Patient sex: M
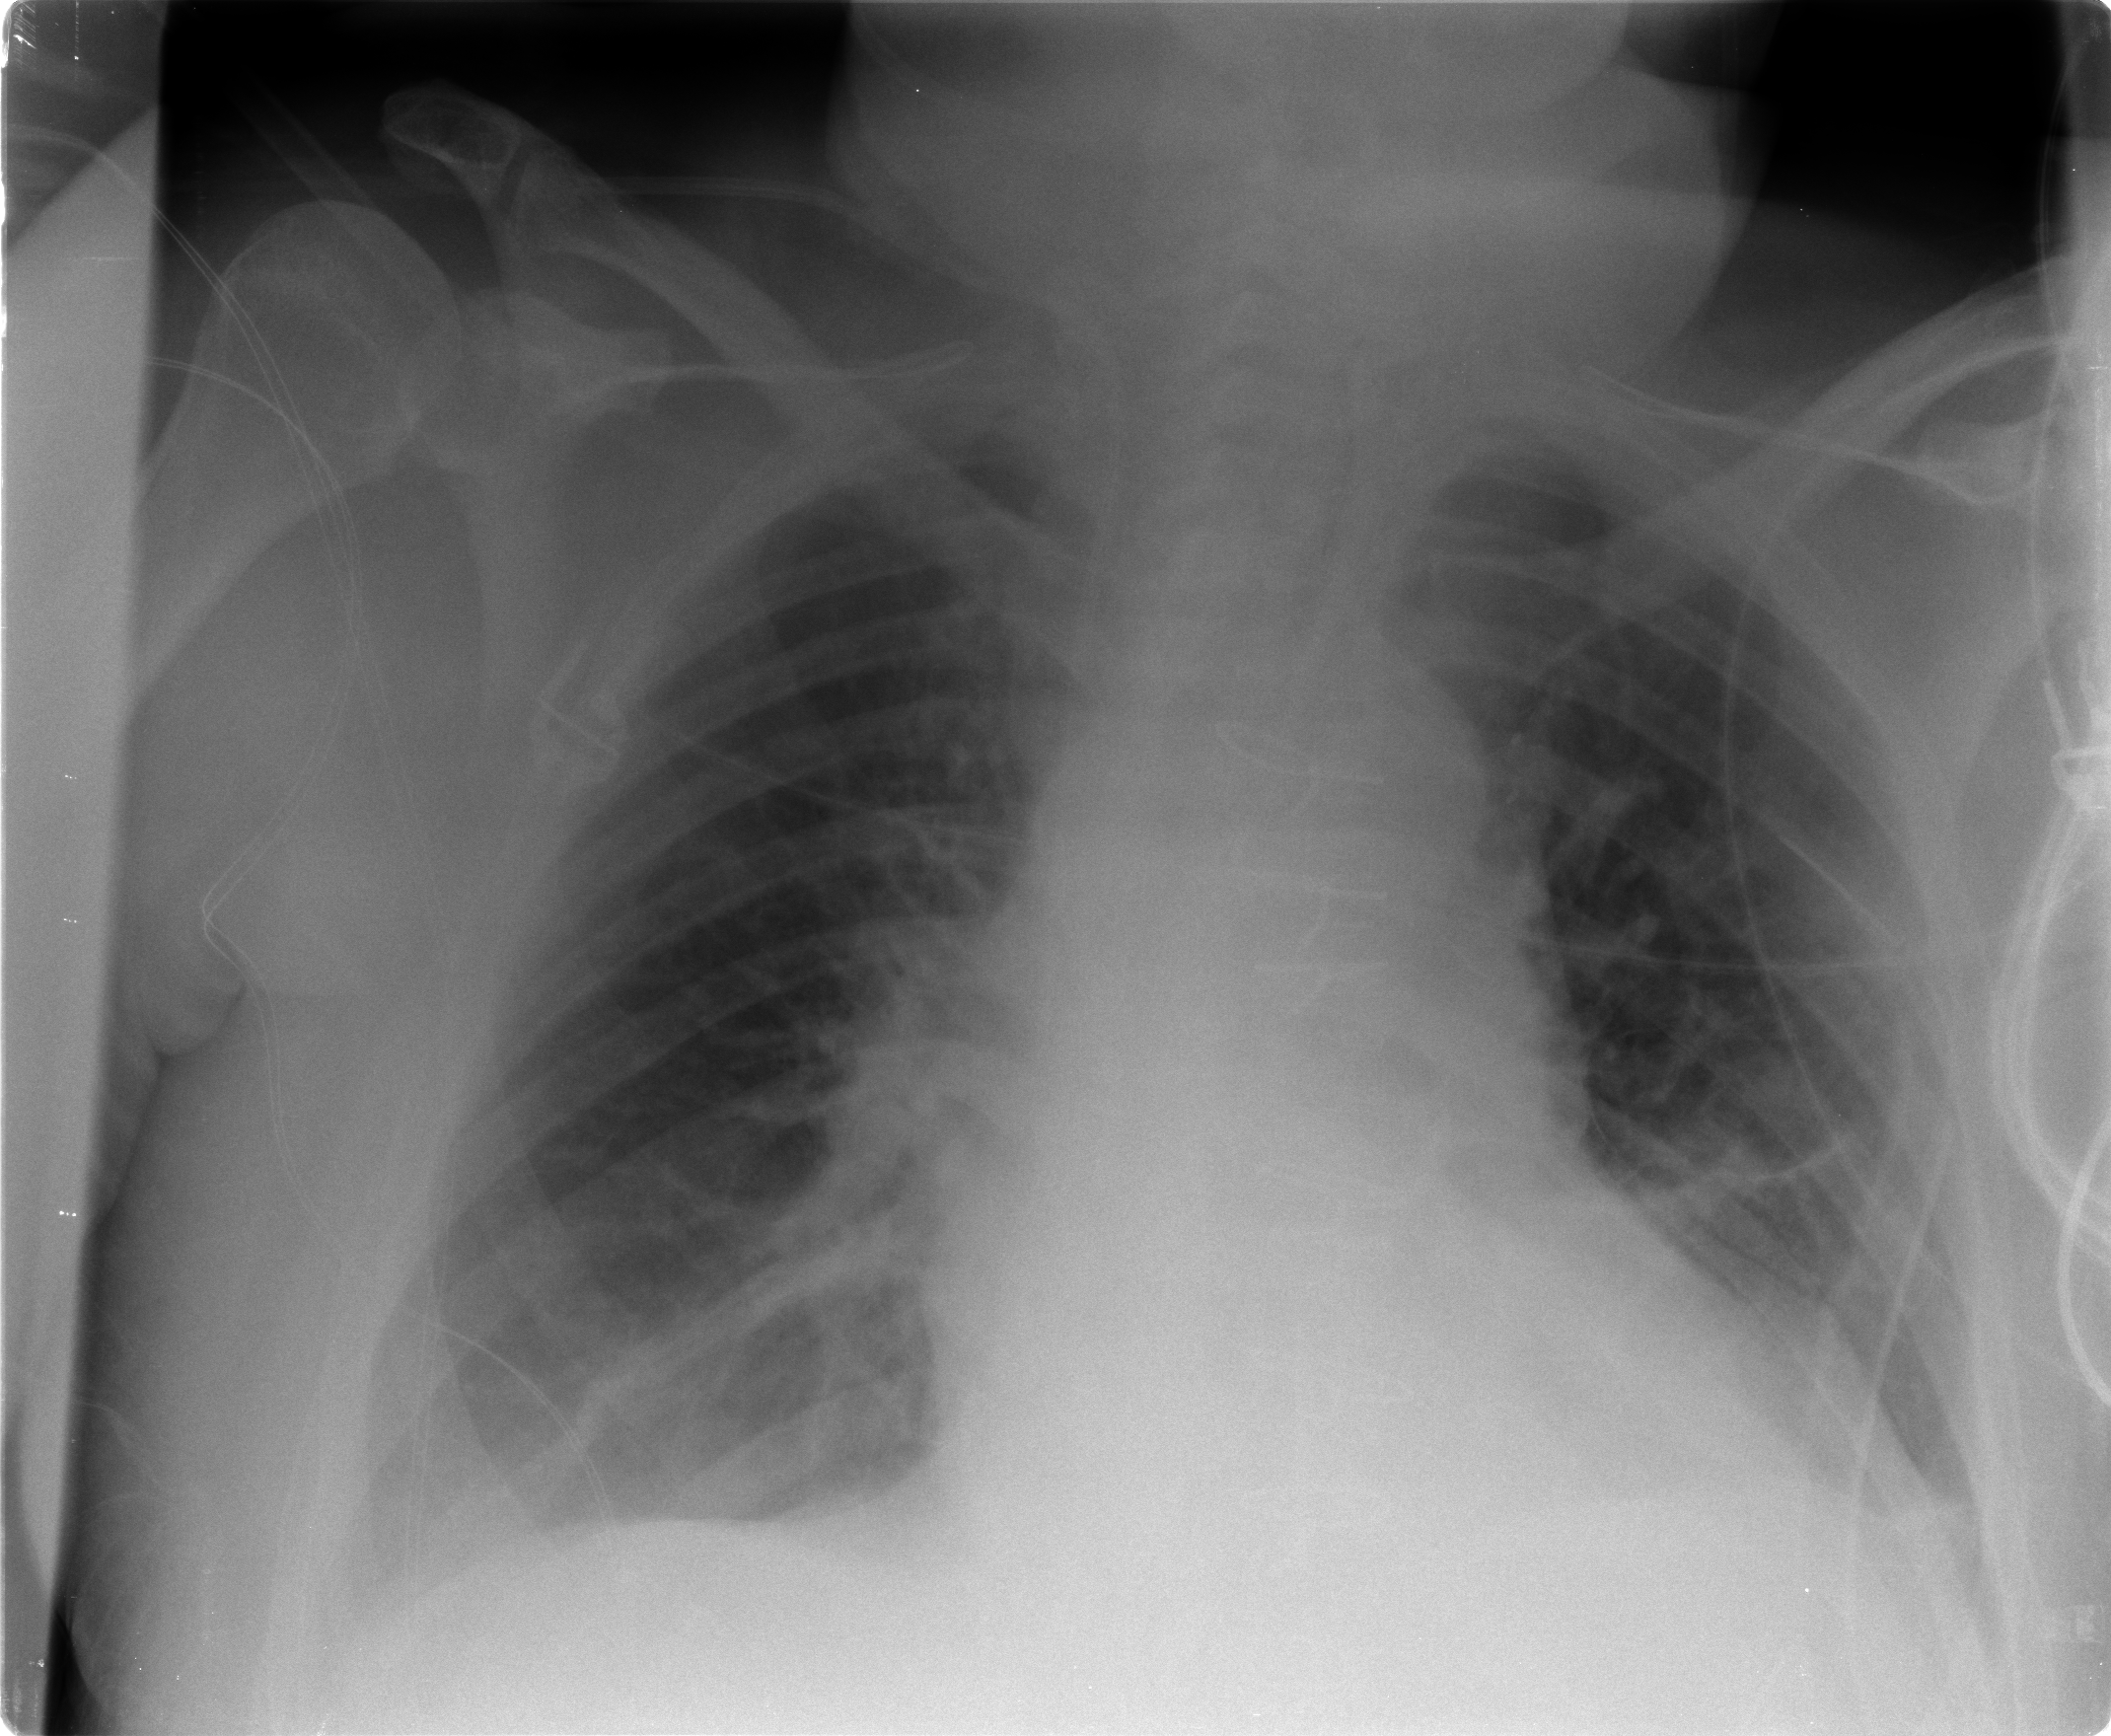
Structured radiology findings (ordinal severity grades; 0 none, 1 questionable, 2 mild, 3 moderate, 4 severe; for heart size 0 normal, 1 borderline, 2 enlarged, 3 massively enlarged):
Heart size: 2
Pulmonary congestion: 2
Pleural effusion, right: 2
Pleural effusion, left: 2
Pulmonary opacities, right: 0
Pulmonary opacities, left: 0
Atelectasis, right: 2
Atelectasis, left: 2